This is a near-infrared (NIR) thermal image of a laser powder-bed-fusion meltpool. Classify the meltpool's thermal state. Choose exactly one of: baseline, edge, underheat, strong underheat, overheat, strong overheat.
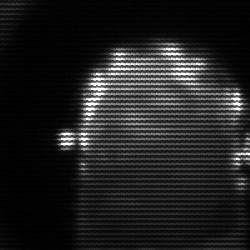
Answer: baseline